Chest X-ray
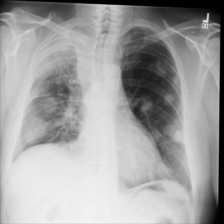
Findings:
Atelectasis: negative
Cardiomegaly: negative
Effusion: negative
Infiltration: negative
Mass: negative
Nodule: negative
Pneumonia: negative
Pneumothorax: negative
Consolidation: negative
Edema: negative
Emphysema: negative
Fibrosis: negative
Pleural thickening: negative
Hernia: negative